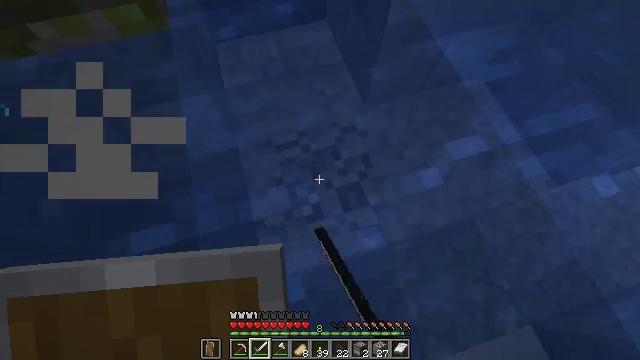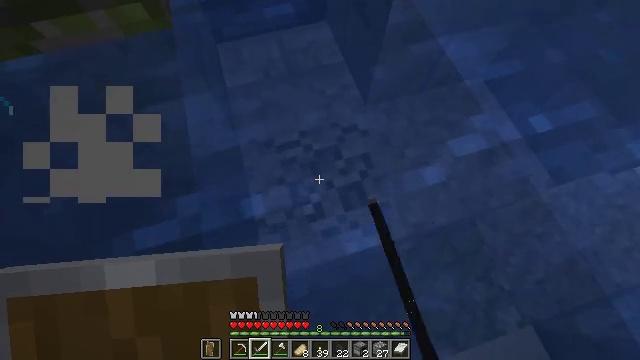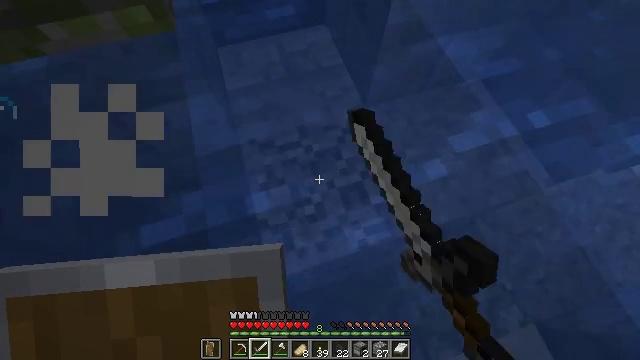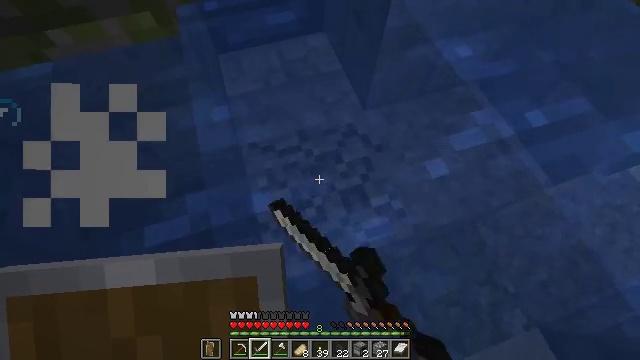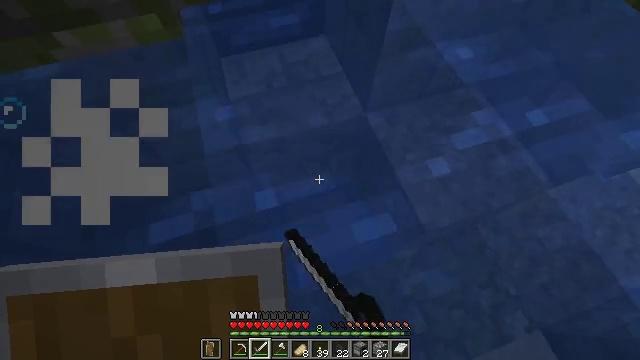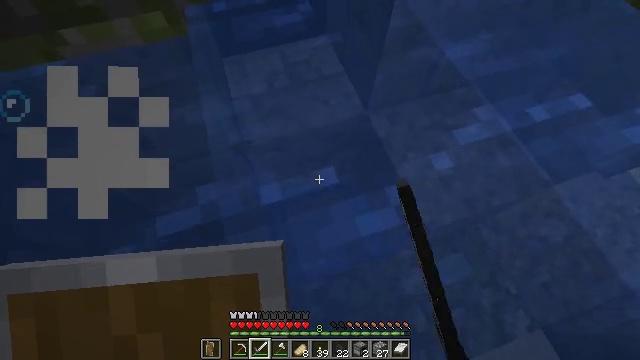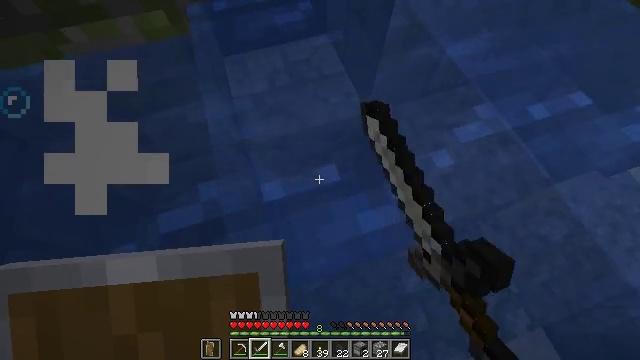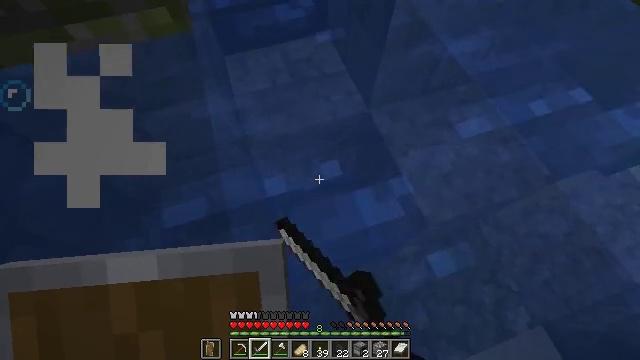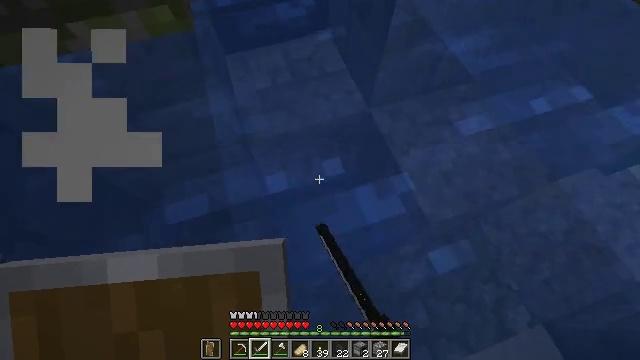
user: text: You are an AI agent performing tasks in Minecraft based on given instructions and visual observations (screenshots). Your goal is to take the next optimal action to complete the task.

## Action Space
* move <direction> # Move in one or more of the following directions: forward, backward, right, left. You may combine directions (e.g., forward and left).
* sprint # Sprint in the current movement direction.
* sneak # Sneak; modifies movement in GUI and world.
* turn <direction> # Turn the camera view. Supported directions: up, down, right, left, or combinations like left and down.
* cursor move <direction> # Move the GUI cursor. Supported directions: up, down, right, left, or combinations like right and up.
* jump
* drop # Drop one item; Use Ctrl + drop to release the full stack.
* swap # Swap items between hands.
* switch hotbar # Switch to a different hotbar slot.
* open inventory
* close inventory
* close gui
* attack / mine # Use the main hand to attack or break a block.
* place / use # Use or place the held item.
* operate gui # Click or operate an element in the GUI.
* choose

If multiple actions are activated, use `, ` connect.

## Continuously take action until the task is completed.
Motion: motion action
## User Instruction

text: Mine gravel from the ground.
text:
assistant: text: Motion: attack / mine
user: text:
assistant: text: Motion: attack / mine
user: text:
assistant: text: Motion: turn up, attack / mine
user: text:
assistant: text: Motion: attack / mine
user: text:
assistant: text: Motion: attack / mine
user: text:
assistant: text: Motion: attack / mine
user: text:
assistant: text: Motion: attack / mine
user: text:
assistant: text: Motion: attack / mine
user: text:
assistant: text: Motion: attack / mine